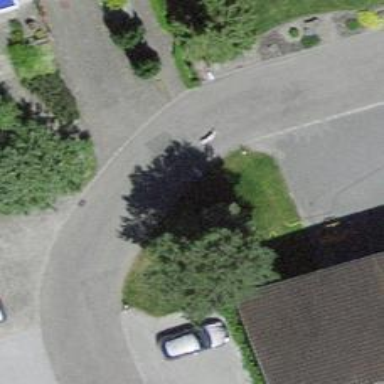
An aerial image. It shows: Smooth asphalt road in residential area.